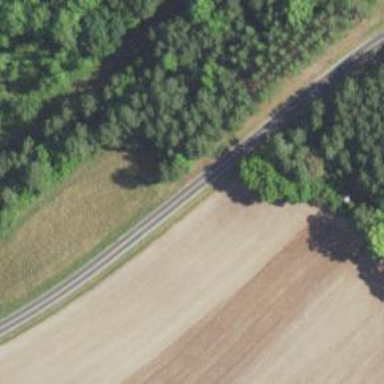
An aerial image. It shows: Tertiary road.